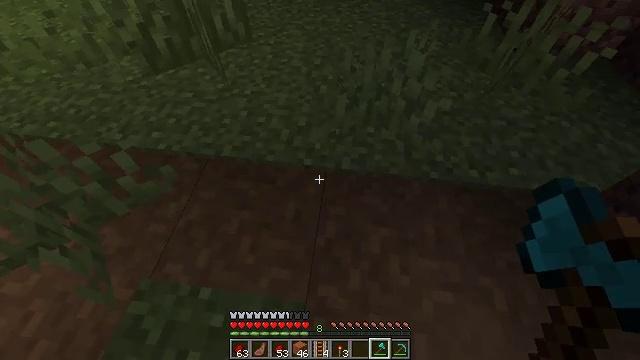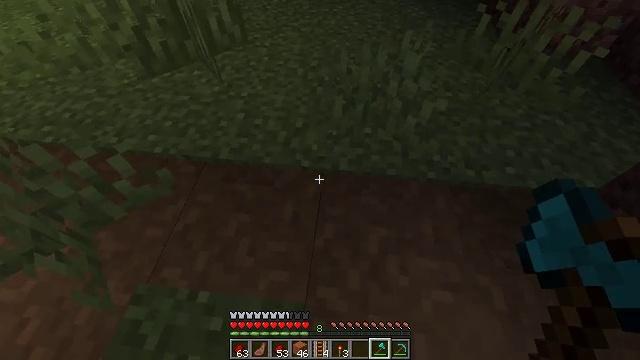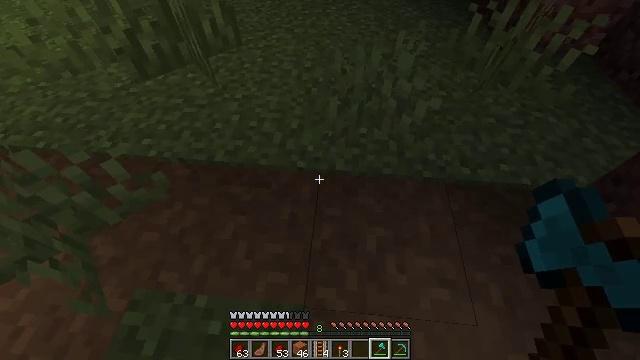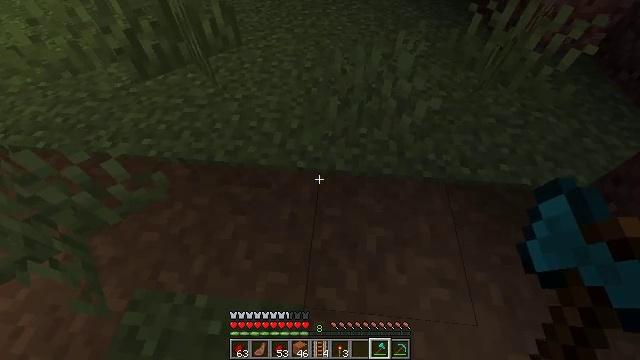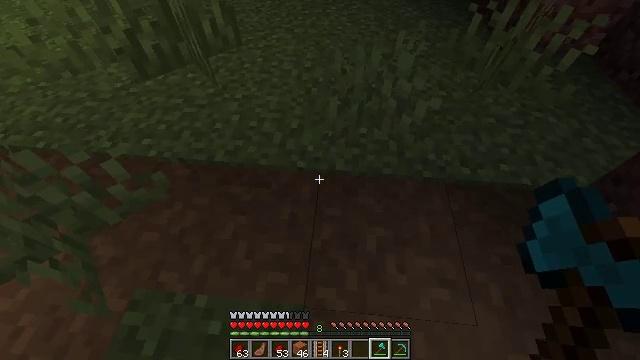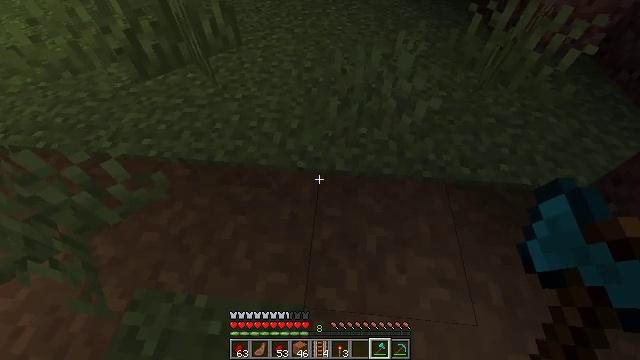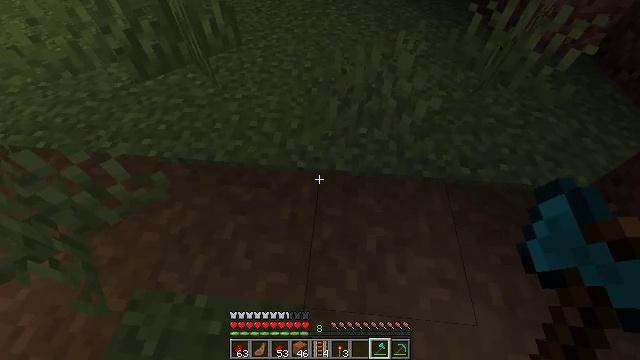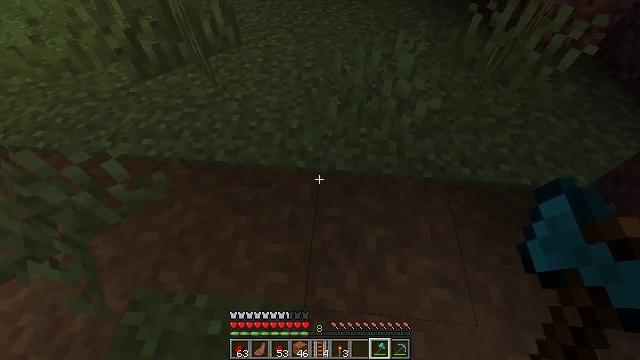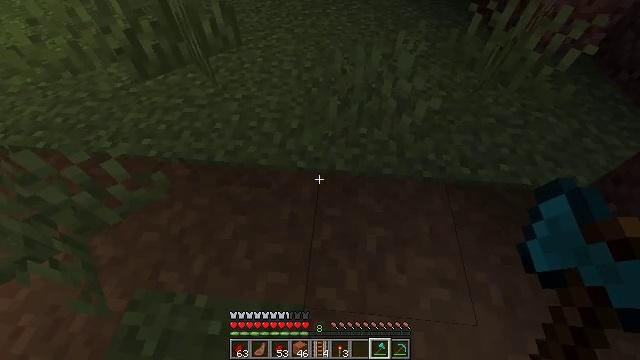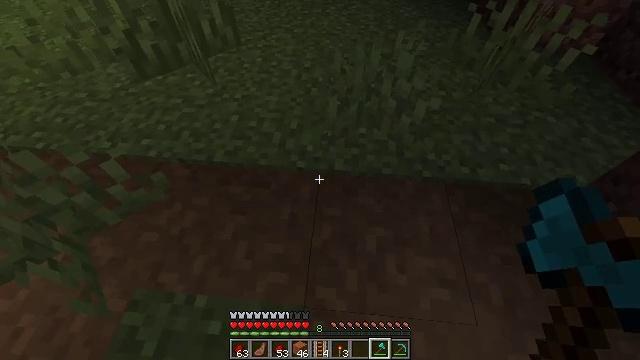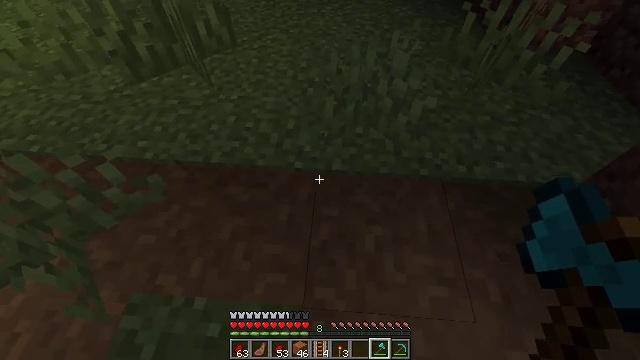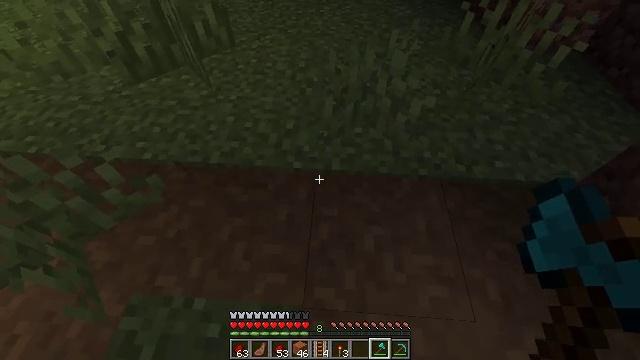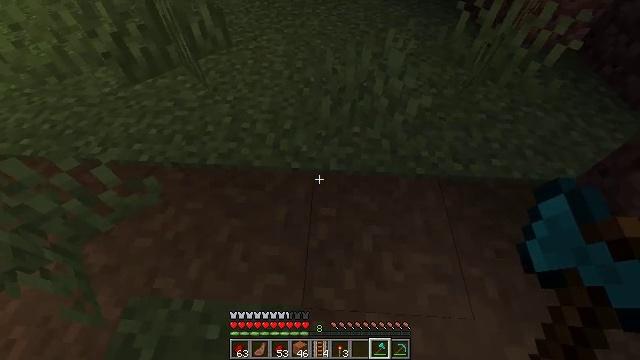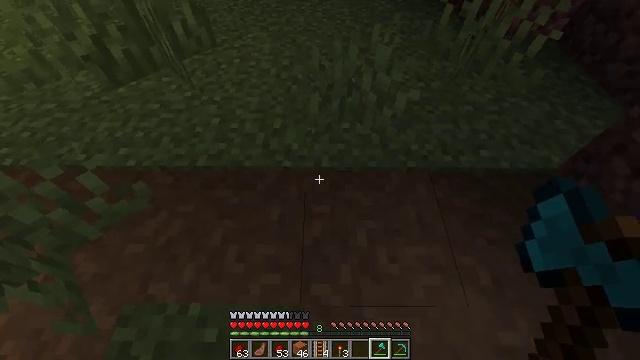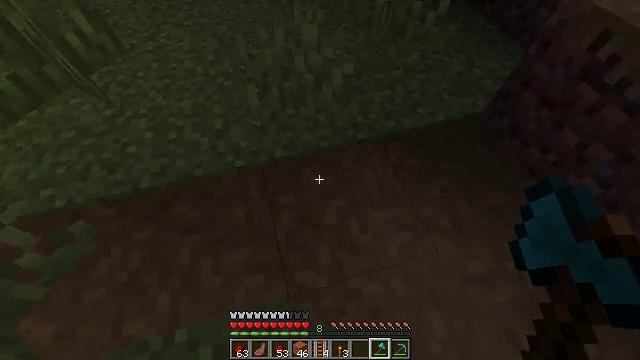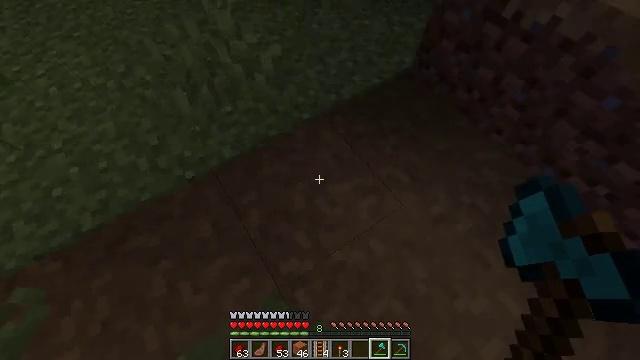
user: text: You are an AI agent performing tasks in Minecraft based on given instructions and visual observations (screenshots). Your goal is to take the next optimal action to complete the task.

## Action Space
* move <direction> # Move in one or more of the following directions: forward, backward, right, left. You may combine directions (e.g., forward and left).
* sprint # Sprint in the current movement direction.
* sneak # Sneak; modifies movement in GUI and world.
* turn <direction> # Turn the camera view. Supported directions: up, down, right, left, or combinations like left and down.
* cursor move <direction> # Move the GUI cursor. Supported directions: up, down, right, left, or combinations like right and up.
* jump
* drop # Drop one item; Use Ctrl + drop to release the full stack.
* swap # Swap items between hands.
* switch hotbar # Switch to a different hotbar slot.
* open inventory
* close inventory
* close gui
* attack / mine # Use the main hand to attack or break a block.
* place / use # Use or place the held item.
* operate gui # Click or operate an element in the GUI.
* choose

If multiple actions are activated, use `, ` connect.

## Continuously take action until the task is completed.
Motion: motion action
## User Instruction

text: Hunt the villager.
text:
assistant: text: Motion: no_op
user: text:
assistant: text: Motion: turn right
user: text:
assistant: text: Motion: no_op
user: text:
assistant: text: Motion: no_op
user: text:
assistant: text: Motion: no_op
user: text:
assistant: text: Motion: no_op
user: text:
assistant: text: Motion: no_op
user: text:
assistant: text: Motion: no_op
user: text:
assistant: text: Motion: no_op
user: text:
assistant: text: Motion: no_op
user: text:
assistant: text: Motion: no_op
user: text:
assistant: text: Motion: no_op
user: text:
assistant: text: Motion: turn right
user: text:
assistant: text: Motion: turn right and down
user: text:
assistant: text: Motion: turn right and down
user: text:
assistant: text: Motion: turn right and down
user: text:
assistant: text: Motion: turn right
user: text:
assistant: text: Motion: turn right and up
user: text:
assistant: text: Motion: move forward, turn right and up
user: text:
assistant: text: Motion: move forward, turn right and up
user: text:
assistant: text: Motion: move forward, turn right and up
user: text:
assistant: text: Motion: move forward, turn up
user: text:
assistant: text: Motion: move forward, turn up
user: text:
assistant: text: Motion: move forward, turn up
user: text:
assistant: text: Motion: move forward, turn left and up
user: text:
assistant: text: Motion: move forward, turn left and up
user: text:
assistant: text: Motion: move forward, turn left and up
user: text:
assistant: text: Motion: move forward, turn left and up, jump
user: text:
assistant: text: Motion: move forward, turn up, jump
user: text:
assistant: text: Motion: move forward, turn left and up, jump